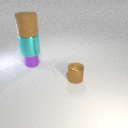
small purple metal cylinder to the left of small brown metal cylinder